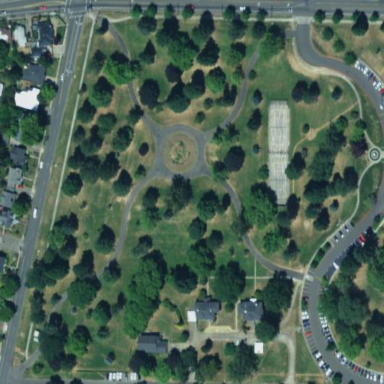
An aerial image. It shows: Park.